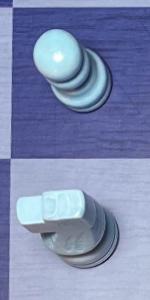
Label: Knight_White